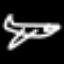
Label: airplane